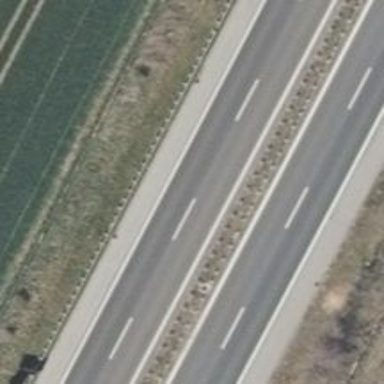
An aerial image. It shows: Asphalt motorway.